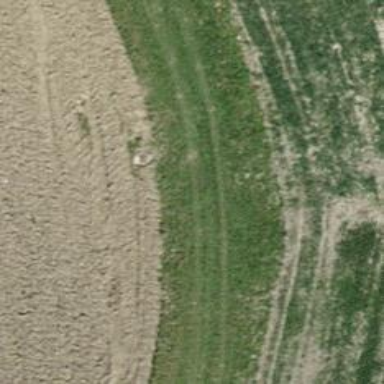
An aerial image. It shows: Track with very rough surface.